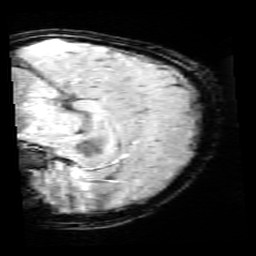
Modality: SWI
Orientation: sagittal
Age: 9
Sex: male
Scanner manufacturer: siemens
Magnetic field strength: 3 T
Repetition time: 0.027 s
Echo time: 0.02 s